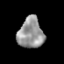
Tissue: prostate
Cell type: T cells
Senescence score: 0.327
Nuclear area (px): 763
Mean DAPI intensity: 150.718